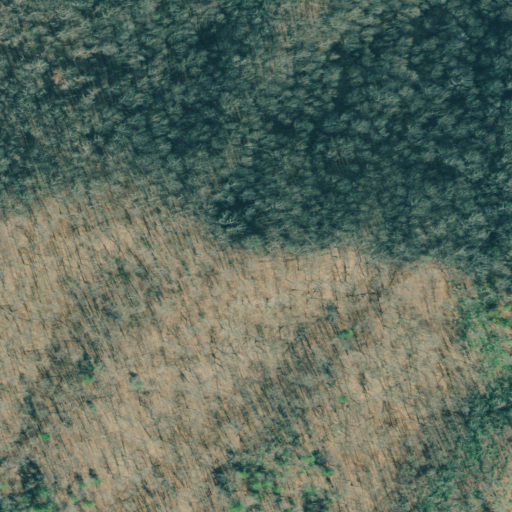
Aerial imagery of mountain in Georgia named River Mountain containing only deciduous forest